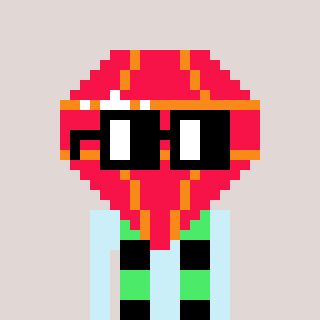
a pixel art character with square black glasses, a red diamond-shaped head and a cold-colored body on a warm background